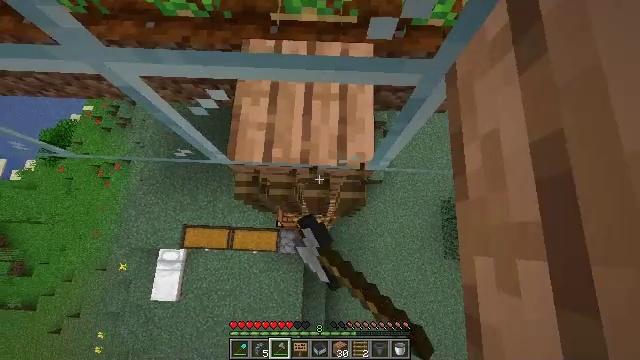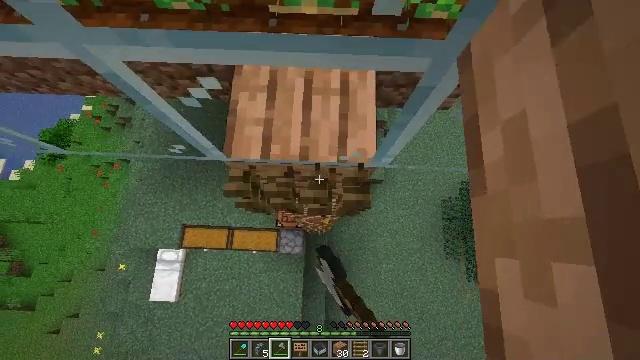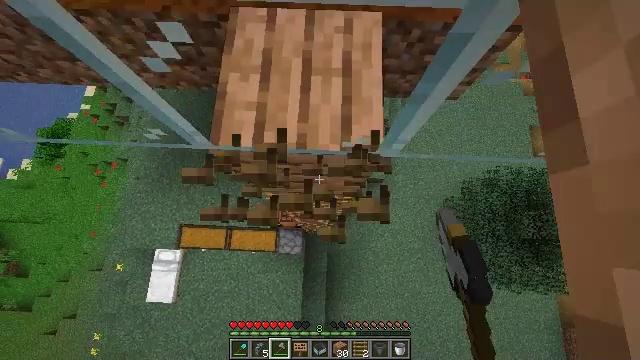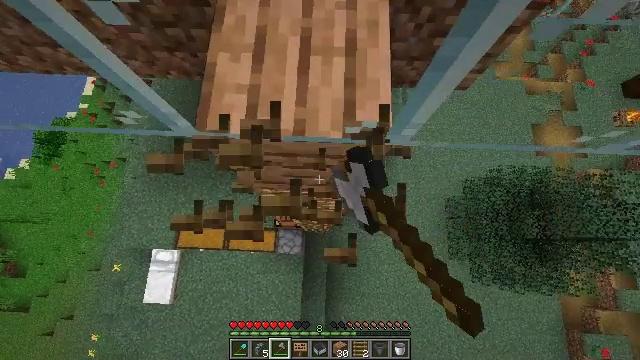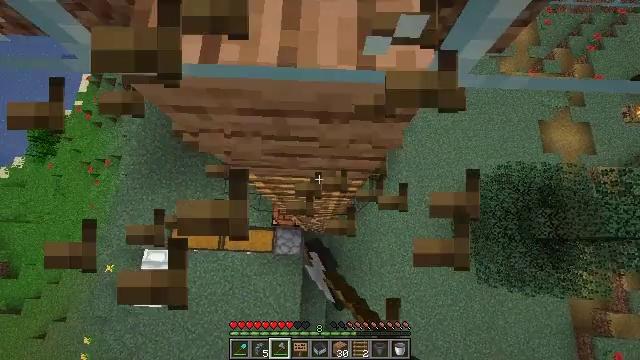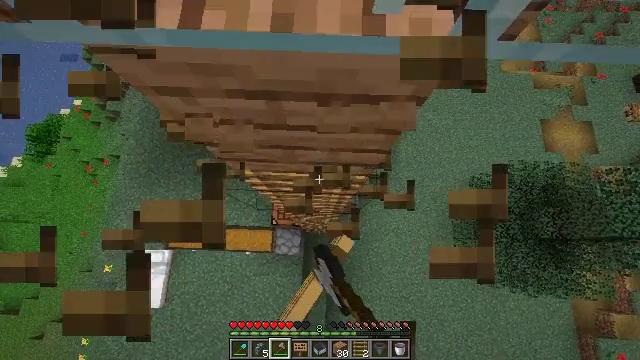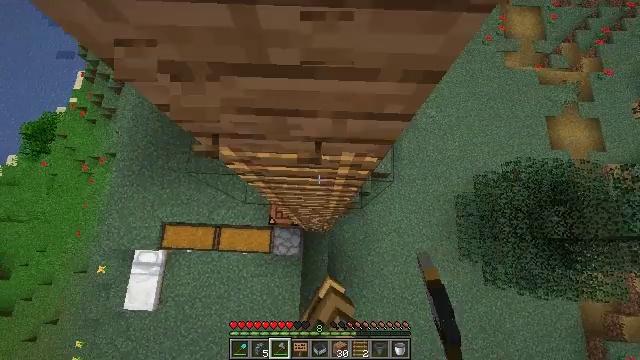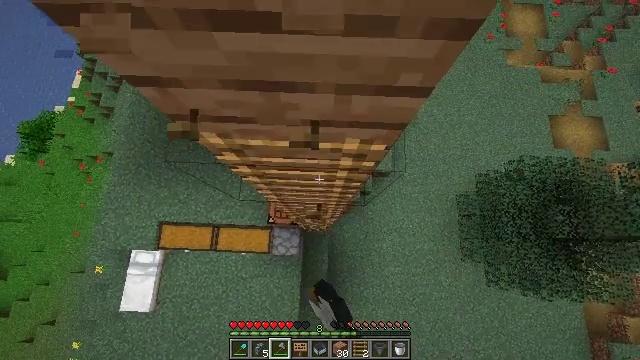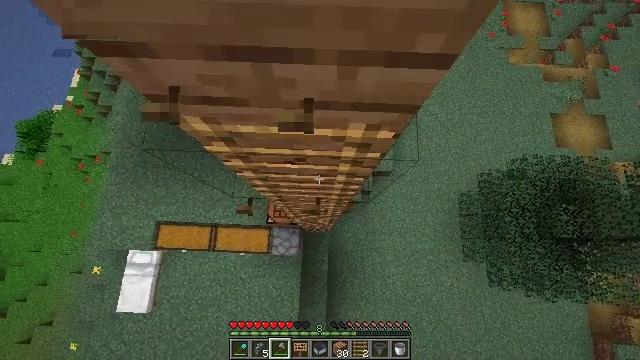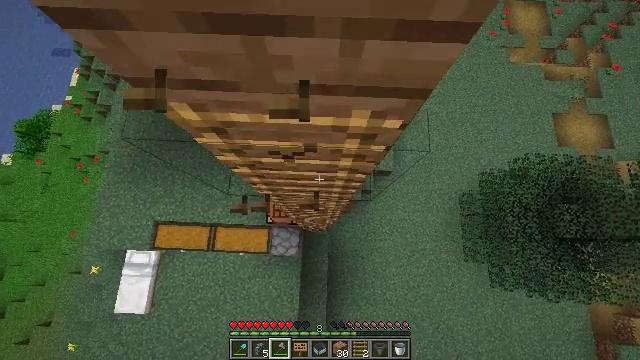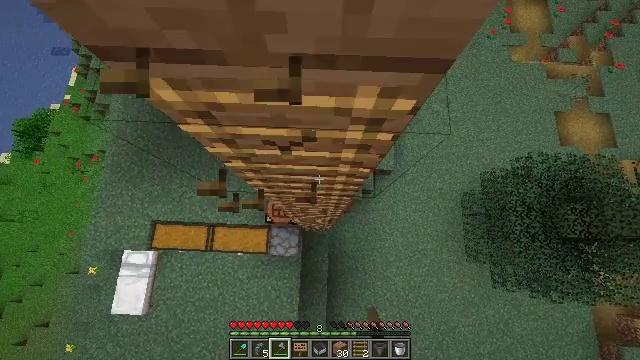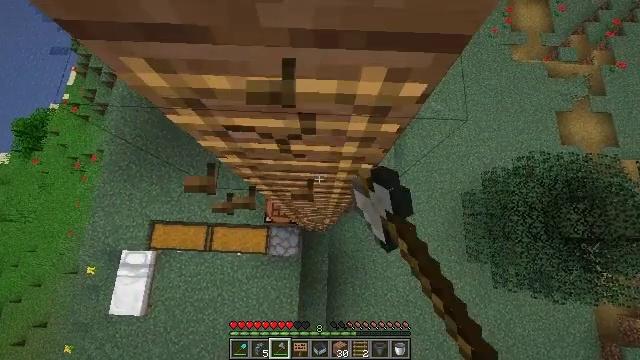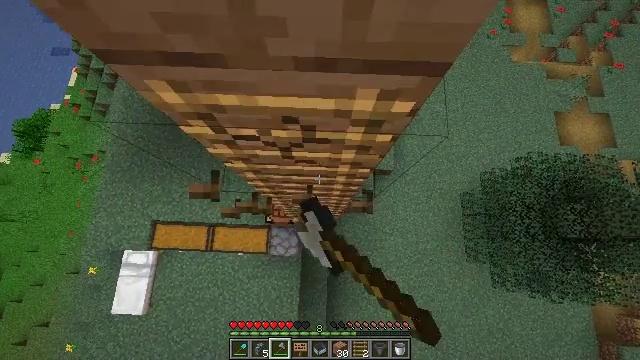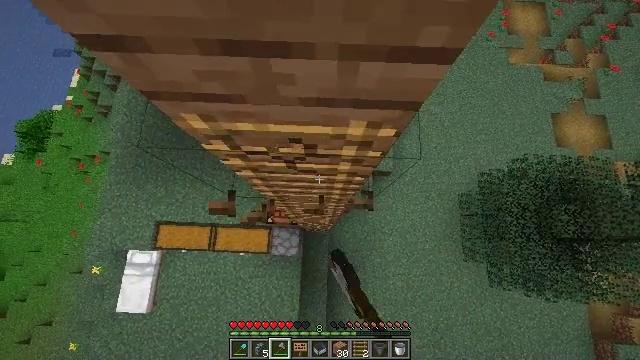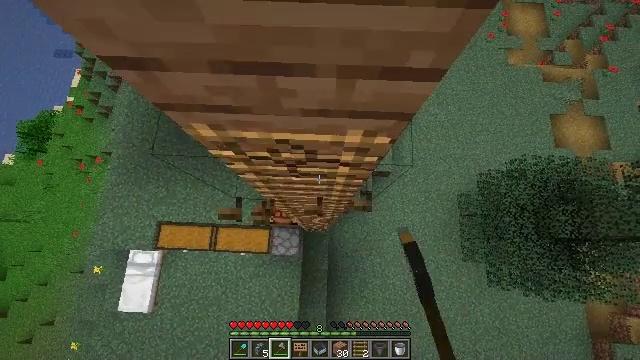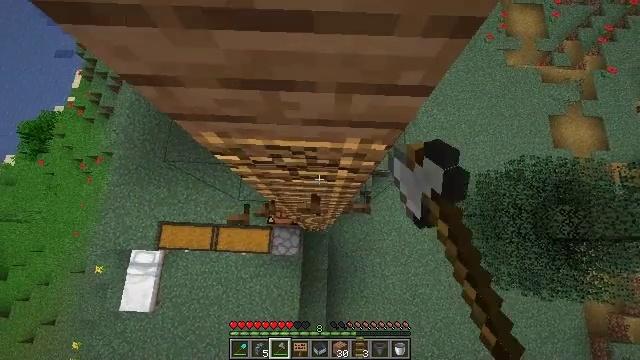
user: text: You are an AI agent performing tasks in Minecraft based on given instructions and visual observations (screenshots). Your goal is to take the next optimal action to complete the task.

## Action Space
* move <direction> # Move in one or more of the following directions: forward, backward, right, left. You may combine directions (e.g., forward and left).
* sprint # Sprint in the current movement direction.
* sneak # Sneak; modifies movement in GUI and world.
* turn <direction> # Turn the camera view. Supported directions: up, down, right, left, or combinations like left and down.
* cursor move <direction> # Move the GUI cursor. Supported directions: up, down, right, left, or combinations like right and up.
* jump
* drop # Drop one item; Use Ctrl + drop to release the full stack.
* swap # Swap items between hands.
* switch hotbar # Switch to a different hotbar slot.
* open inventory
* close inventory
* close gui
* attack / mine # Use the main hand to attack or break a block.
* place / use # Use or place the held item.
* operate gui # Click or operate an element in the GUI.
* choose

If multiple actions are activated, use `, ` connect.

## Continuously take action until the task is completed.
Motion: motion action
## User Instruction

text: Collect the ladder block.
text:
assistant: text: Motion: attack / mine, jump
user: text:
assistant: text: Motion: attack / mine
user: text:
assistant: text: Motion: attack / mine
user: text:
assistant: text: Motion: attack / mine
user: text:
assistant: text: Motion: attack / mine
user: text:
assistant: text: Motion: attack / mine
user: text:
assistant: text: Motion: attack / mine
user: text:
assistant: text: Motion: attack / mine
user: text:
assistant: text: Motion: attack / mine
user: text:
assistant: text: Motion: attack / mine, jump
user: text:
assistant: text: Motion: attack / mine, jump
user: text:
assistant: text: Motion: attack / mine, jump
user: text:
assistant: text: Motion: attack / mine, jump
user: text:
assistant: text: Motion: attack / mine, jump
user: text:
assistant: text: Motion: attack / mine, jump
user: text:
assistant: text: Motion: attack / mine, jump
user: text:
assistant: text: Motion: attack / mine
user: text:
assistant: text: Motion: attack / mine
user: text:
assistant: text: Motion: attack / mine
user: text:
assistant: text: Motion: attack / mine
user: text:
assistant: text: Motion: attack / mine
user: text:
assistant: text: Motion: attack / mine
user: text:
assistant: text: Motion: attack / mine
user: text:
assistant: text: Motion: attack / mine, jump
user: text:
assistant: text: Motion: attack / mine, jump
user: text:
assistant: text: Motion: attack / mine, jump
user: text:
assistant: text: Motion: attack / mine, jump
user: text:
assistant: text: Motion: attack / mine, jump
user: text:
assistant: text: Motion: attack / mine, jump
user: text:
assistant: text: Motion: attack / mine, jump